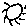
Label: sun